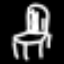
Label: chair